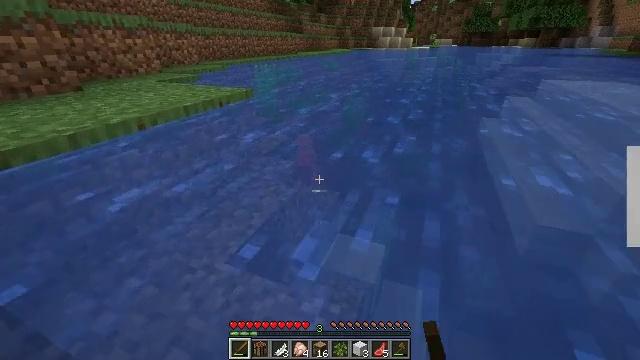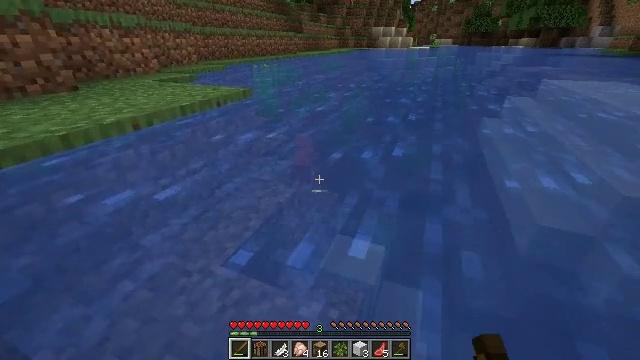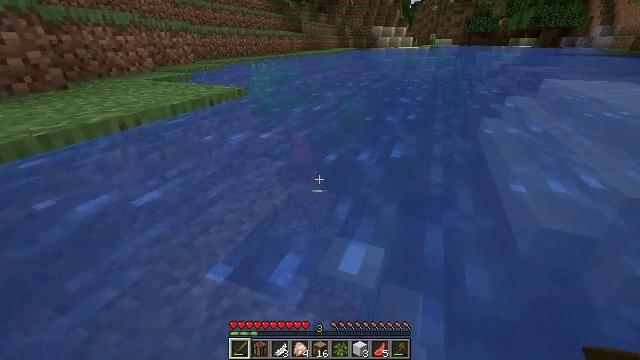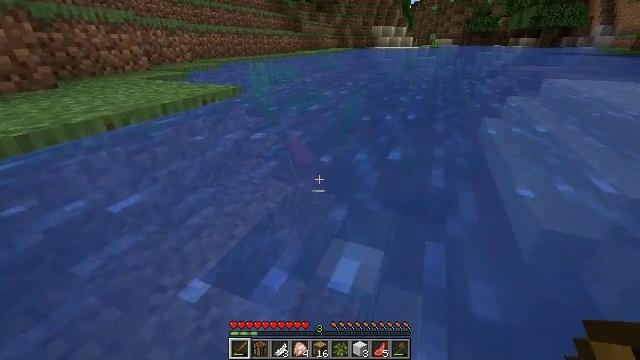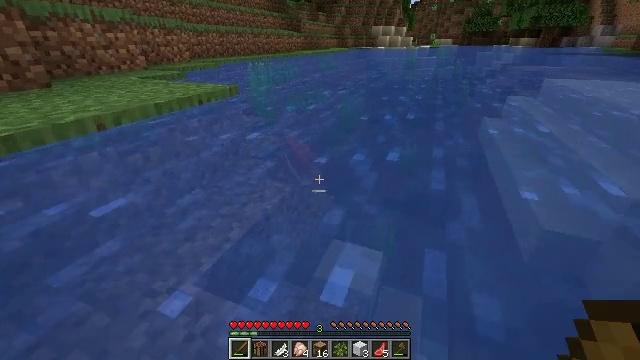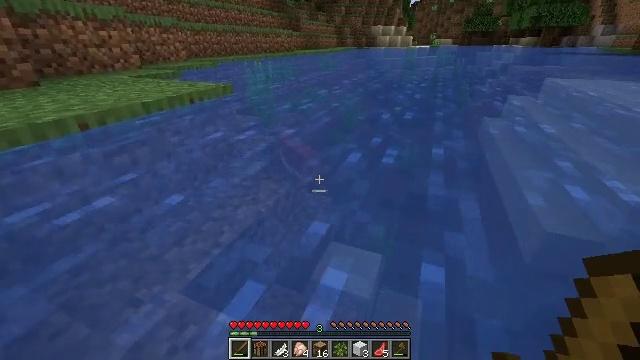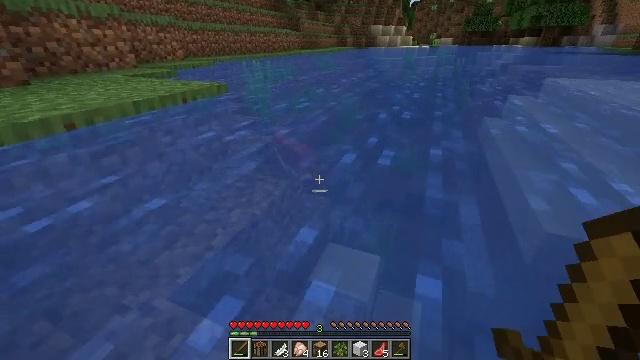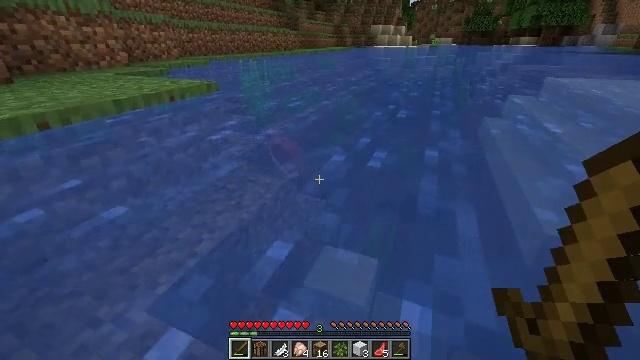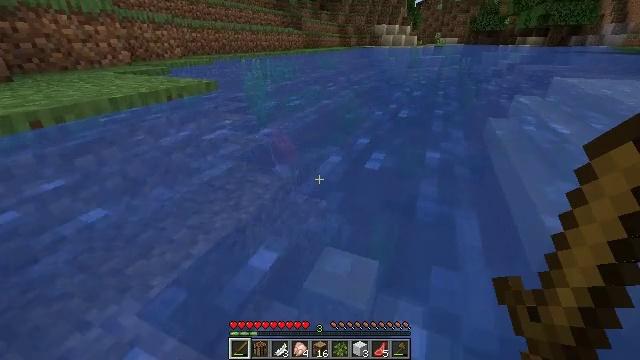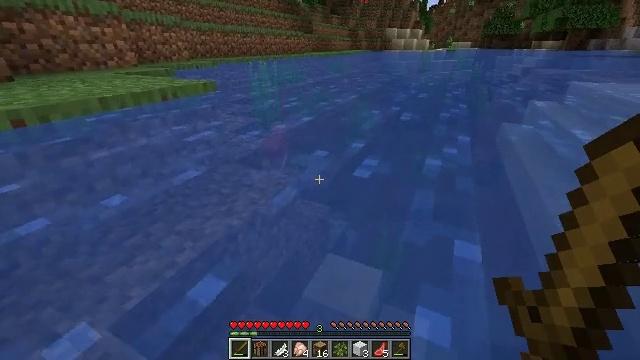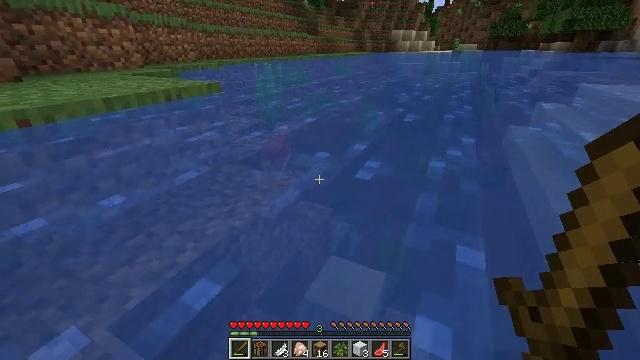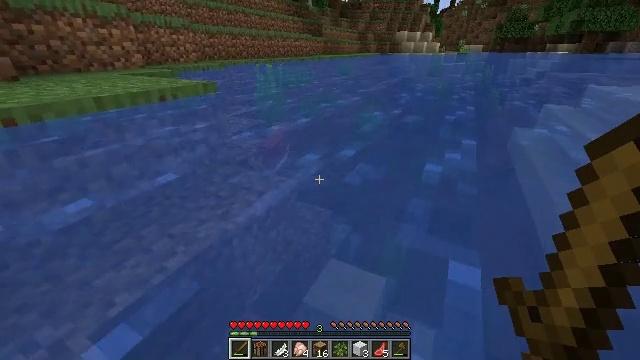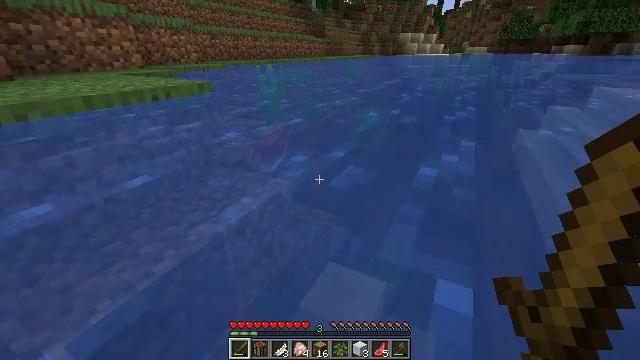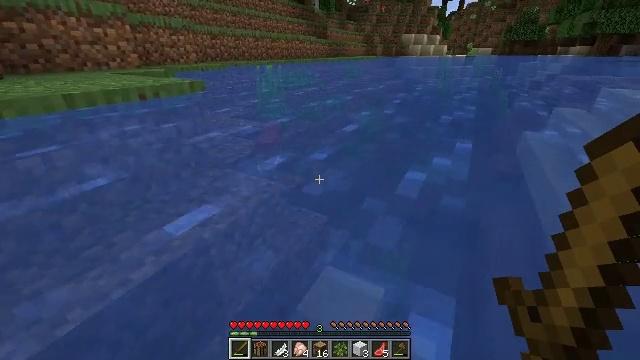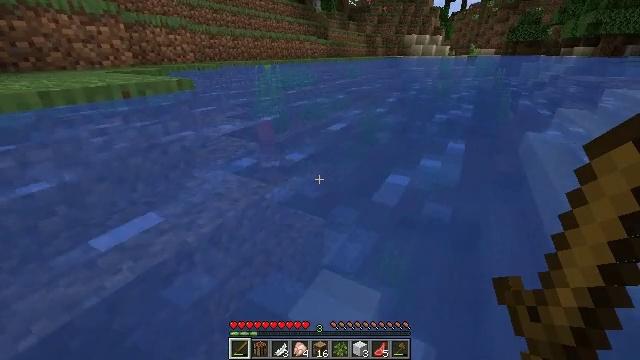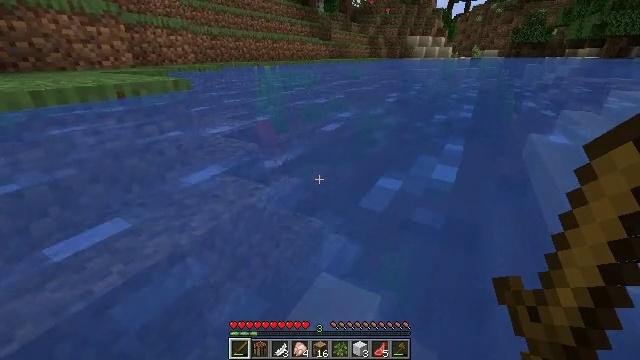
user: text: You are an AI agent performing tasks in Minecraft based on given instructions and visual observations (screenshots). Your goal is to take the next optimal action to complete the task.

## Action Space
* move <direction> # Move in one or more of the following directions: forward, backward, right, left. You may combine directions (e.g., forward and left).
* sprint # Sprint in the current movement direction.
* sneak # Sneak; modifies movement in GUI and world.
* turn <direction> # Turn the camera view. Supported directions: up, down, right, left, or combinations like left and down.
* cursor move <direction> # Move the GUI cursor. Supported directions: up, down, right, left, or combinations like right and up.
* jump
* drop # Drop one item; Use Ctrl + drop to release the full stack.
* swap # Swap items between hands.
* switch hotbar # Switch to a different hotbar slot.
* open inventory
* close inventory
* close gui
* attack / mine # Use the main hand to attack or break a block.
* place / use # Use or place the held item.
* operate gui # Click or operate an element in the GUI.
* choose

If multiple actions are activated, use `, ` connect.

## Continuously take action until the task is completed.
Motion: motion action
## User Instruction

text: Kill aquatic mobs.
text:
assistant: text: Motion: move forward
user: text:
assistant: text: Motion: move forward
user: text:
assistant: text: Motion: move forward
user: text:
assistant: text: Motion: move forward and move right
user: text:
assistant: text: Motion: move forward and move right
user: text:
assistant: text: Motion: move forward and move right
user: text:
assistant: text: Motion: move forward and move right
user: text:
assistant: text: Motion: move forward and move right
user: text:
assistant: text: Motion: move forward and move right, turn left
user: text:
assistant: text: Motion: move forward and move right, turn left
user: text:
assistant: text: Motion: move forward and move right
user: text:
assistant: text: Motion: move forward and move right
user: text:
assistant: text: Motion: move forward and move right
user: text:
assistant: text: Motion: move forward and move right
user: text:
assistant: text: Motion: move forward and move right
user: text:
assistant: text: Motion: move forward and move right
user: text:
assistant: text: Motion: move forward and move right
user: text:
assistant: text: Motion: move forward and move right
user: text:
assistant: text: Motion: move forward and move right
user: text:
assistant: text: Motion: move forward and move right
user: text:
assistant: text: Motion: move forward and move right, turn left
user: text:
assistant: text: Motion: move forward and move right, turn left
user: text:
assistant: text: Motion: move forward and move right, turn left
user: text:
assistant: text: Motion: move forward and move right, turn left
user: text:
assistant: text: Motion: move forward and move right
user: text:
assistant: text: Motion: move forward and move right
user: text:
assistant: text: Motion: move forward and move right
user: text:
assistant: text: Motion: move forward and move right
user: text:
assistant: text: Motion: move forward and move right
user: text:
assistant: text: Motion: move forward and move right